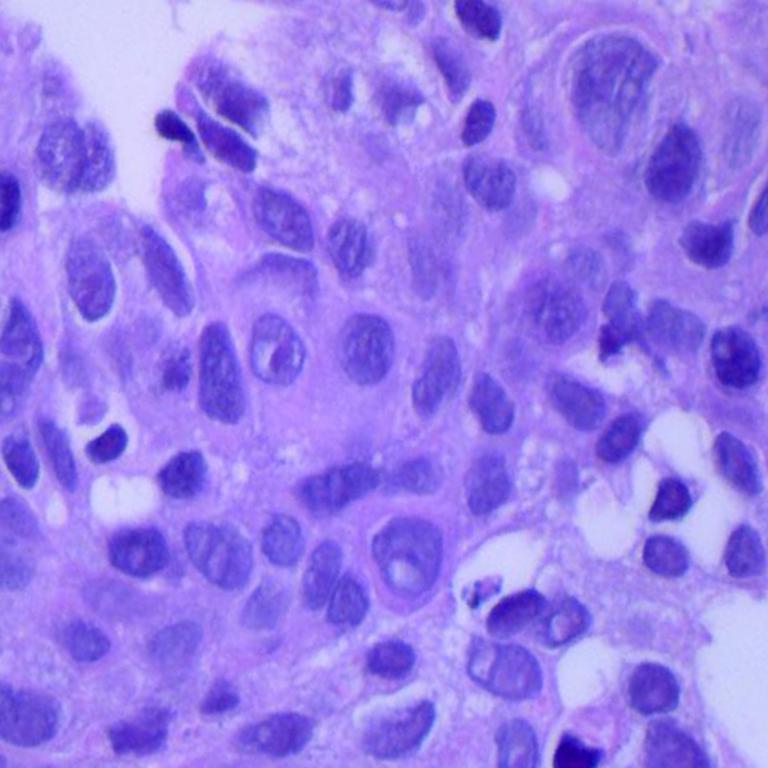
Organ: lung
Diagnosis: squamous carcinomas